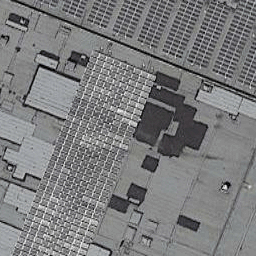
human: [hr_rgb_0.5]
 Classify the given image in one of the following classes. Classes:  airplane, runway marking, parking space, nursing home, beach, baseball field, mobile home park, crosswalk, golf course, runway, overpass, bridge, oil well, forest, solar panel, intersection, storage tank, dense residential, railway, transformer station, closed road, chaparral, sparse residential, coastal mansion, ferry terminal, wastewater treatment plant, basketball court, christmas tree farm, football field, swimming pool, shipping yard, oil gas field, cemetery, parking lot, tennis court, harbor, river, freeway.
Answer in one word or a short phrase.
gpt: solar panel